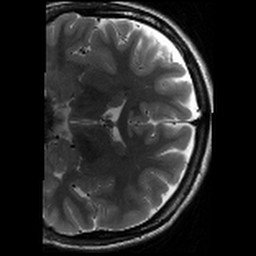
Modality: T2w
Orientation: coronal
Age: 19
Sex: female
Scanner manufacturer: siemens
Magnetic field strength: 3 T
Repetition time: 8.02 s
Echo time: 0.08 s